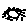
Label: sun